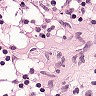
Metastatic tissue present: no